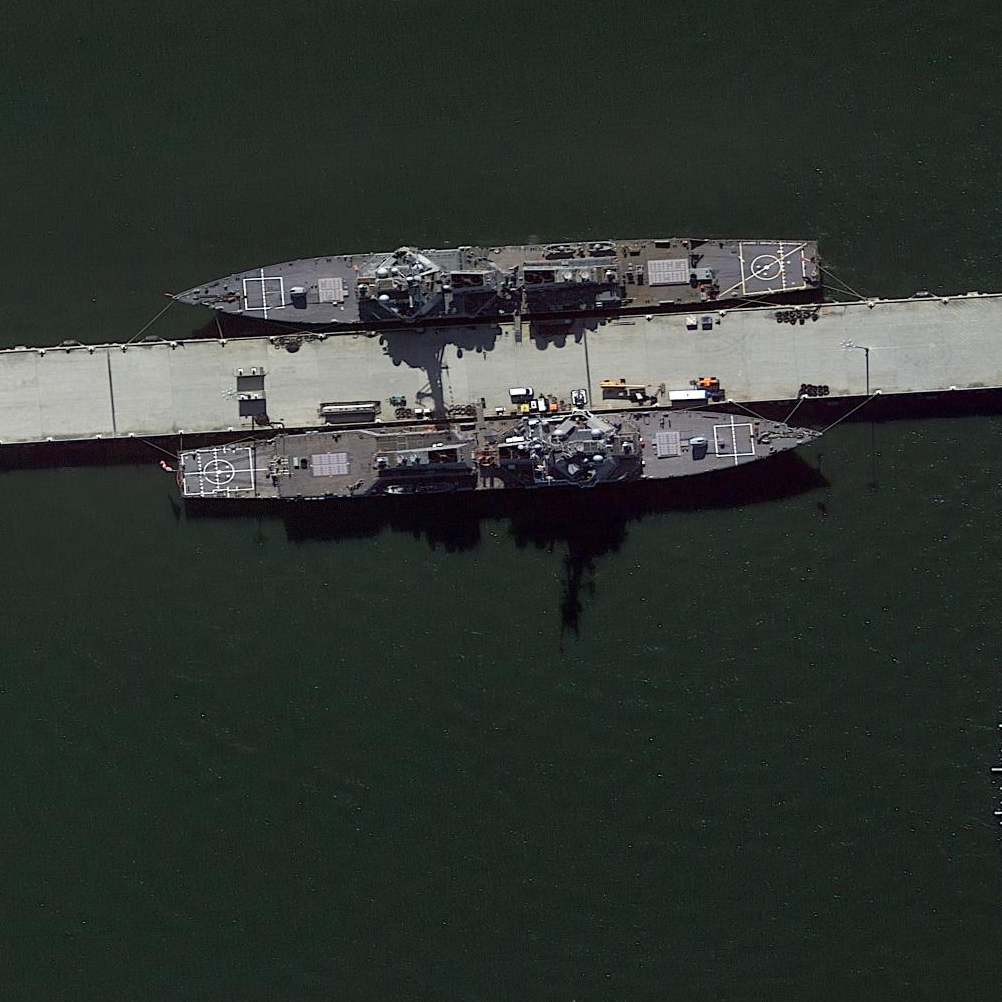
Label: destroyer